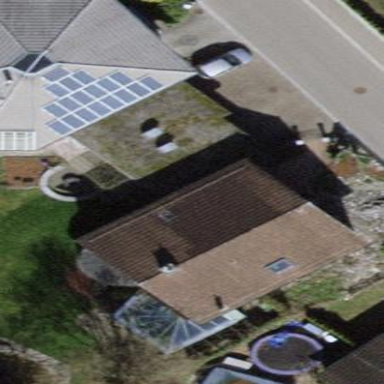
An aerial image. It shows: House with pitched roof.